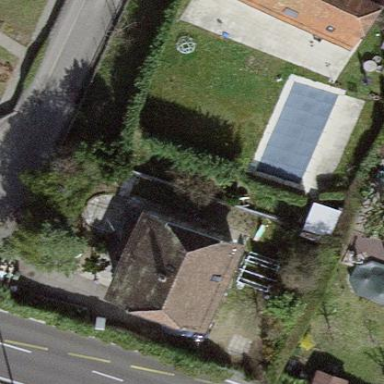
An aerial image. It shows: Garden surrounded by fence.